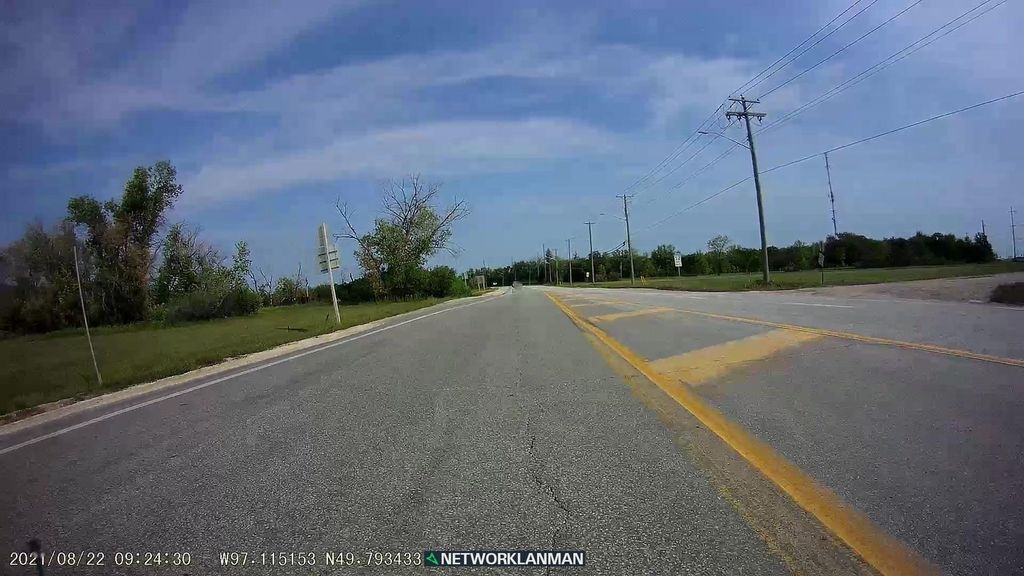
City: winnipeg